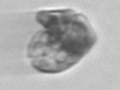
Label: Karenia